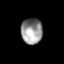
Tissue: lung
Cell type: Others
Senescence score: 0.2375
Nuclear area (px): 540
Mean DAPI intensity: 147.167